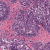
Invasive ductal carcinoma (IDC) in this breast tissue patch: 0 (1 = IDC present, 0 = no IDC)